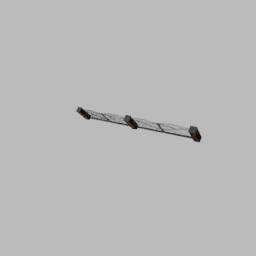
Label: architecture